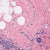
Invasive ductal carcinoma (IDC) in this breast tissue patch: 0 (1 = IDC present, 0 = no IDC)